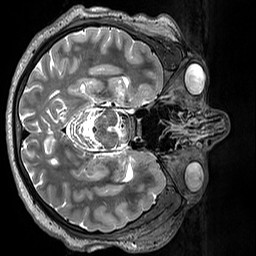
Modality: T2w
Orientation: axial
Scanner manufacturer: siemens
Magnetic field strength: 3 T
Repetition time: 3.2 s
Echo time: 0.451 s